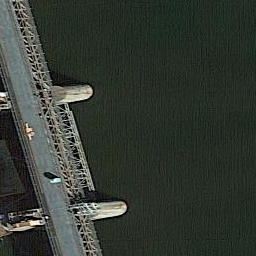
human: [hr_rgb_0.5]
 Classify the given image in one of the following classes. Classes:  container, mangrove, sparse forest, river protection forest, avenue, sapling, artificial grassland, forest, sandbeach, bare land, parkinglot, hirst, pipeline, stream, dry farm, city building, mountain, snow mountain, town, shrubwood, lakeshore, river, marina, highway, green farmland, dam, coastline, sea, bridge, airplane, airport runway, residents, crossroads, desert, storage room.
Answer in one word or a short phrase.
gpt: dam